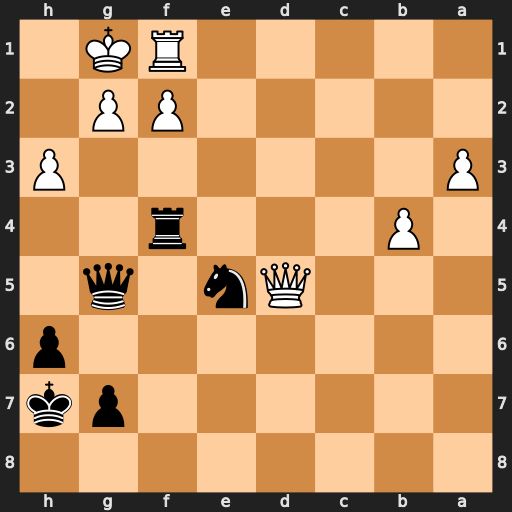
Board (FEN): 8/6pk/7p/3Qn1q1/1P3r2/P6P/5PP1/5RK1
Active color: b
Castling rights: -
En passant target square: -
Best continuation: Nf3+ Qxf3 Rxf3